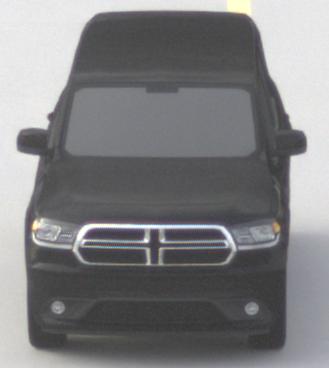
Make: Dodge
Model: Durango
Detailed model: Gen. 3
Model produced from: 2010
Doors: 5
Color: black
Road condition: dry road
Daytime: morning or afternoon
Contrast: low contrast